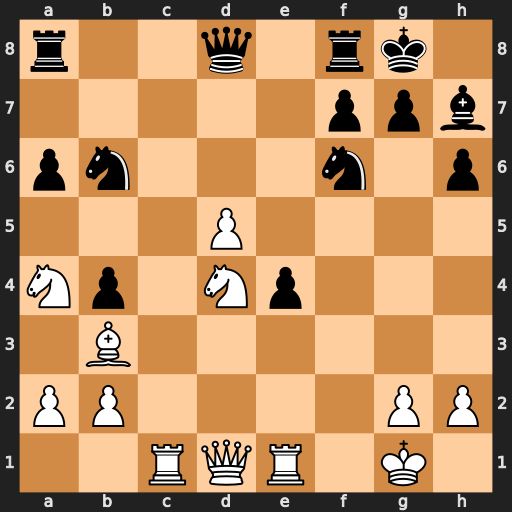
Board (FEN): r2q1rk1/5ppb/pn3n1p/3P4/Np1Np3/1B6/PP4PP/2RQR1K1
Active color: w
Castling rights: -
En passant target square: -
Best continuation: Nc6 Qd6 Nxb6